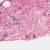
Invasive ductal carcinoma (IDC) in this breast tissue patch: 0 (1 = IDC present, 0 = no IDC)